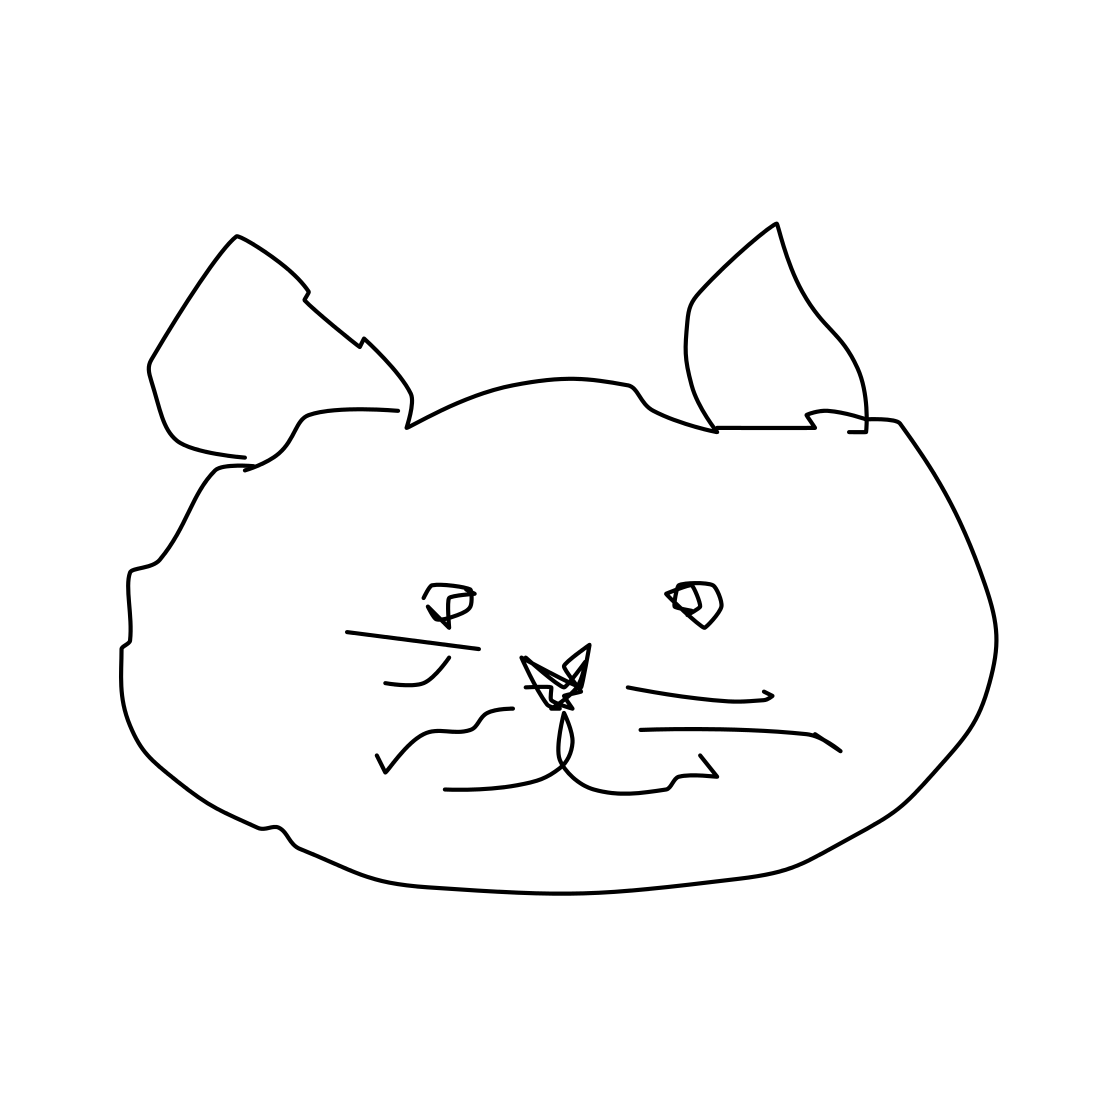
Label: cat